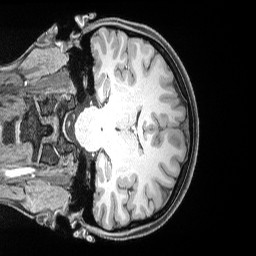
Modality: T1w
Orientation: coronal
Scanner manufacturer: siemens
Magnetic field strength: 3 T
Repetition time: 2.53 s
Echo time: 0.00169 s